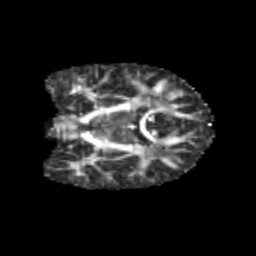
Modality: FA
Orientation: coronal
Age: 12
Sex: female
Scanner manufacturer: siemens
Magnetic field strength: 3 T
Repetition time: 3.8 s
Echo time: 0.07 s